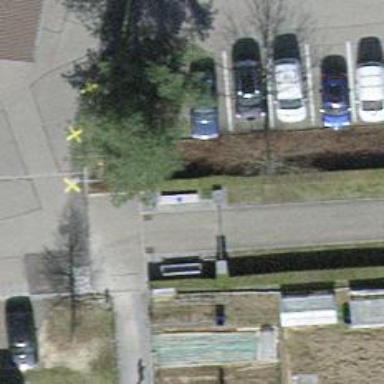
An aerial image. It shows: Gate.